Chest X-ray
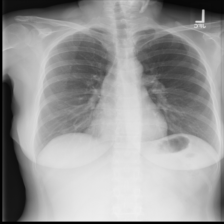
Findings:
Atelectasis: negative
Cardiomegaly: negative
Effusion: negative
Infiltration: negative
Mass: negative
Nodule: positive
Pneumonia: negative
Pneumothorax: negative
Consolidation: negative
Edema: negative
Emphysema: negative
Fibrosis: negative
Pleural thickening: negative
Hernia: negative